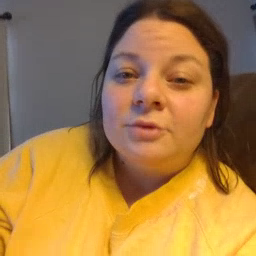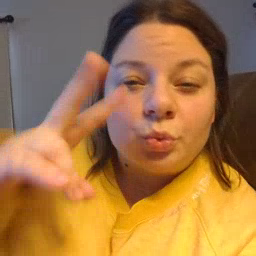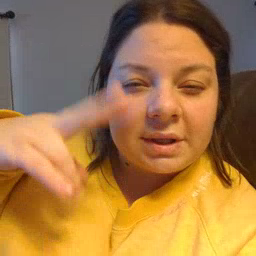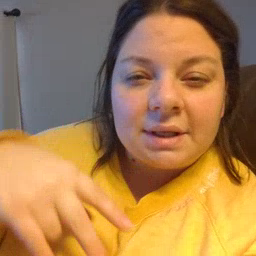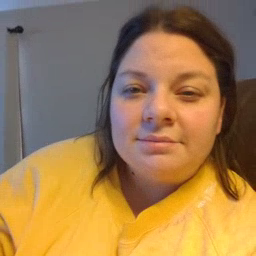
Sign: read